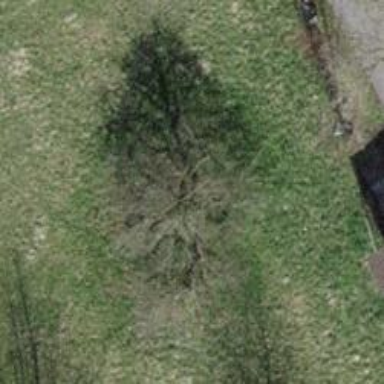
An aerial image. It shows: Urban tree adds touch of nature to the surroundings.